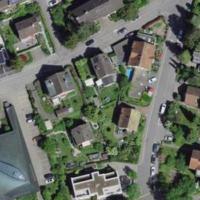
EUNIS habitat code: 54
Species observed at this site:
Corvus corone
Sturnus vulgaris
Chloris chloris
Streptopelia decaocto
Passer domesticus
Passer montanus
Turdus merula
Chroicocephalus ridibundus
Muscicapa striata
Columba palumbus
Milvus migrans
Pica pica
Phoenicurus ochruros
Columba livia
Delichon urbicum